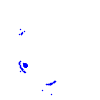
Particle: pion